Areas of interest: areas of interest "Sanyang Wetland Secondary West Entrance Ground Parking Lot"
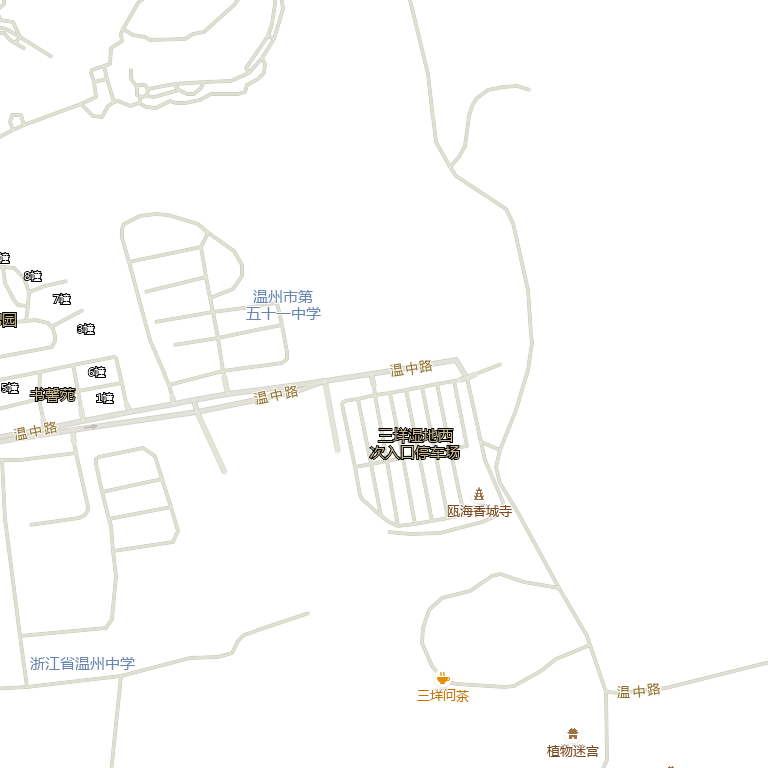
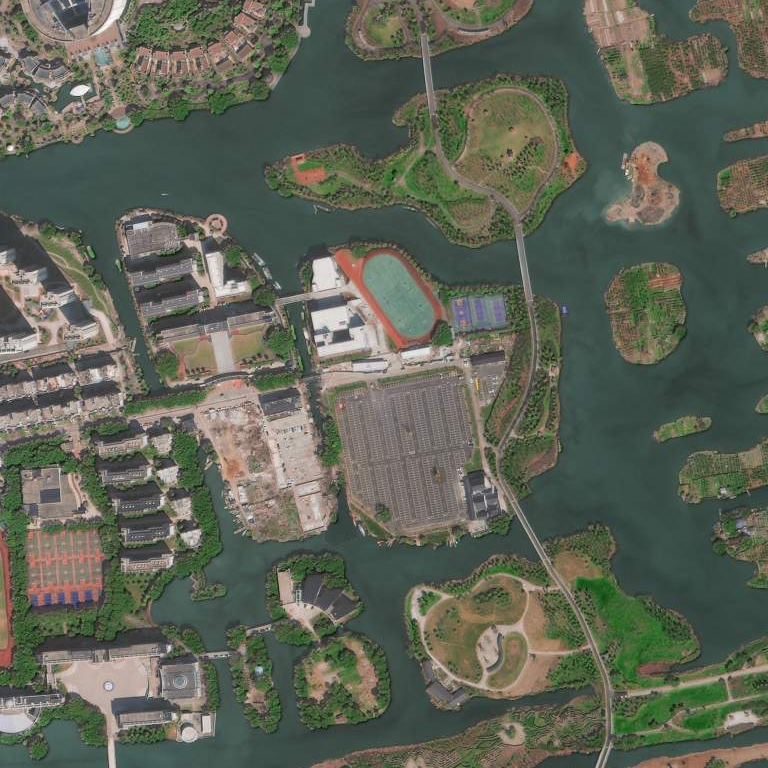